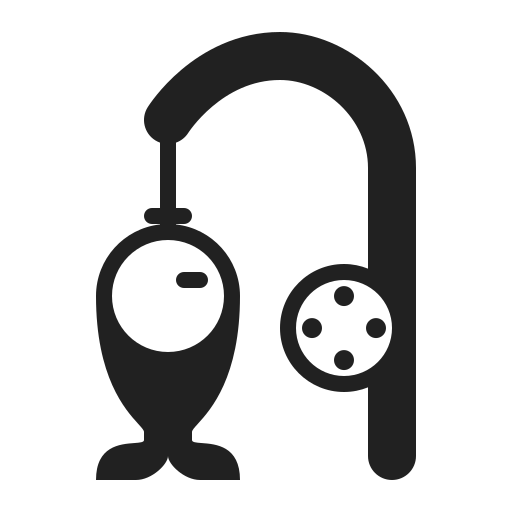
fishing pole high contrast